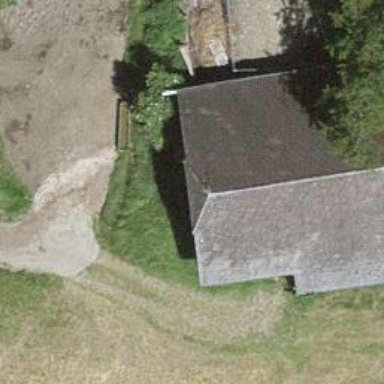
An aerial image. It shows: Barn.